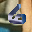
Label: 6